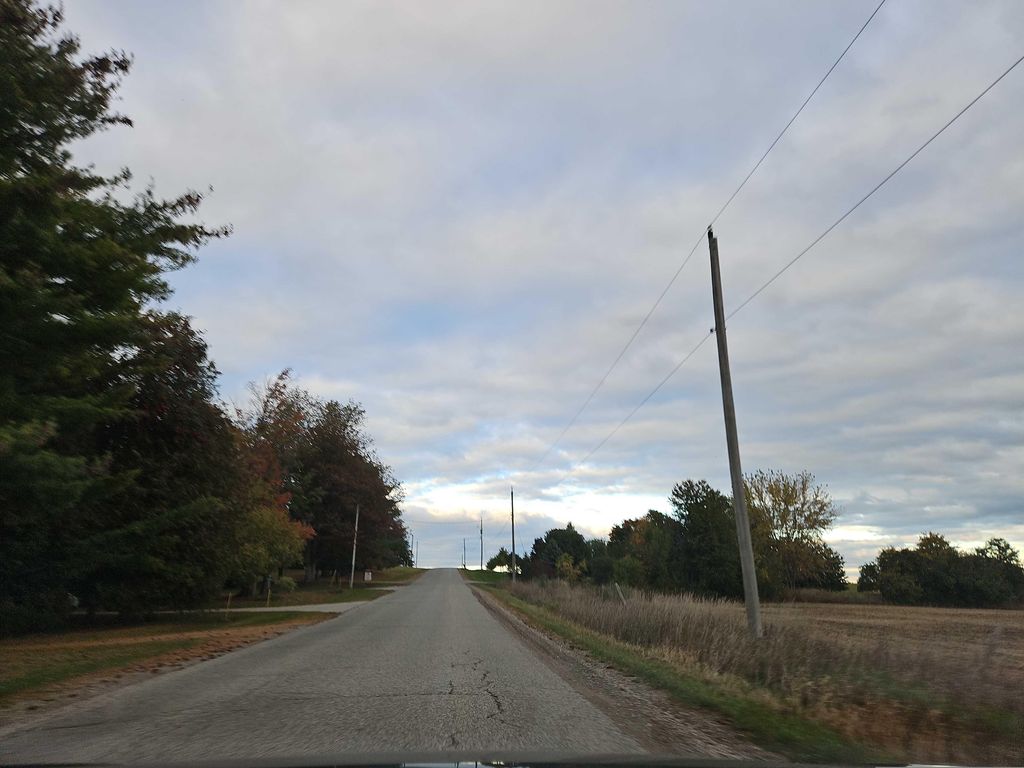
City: kitchener-waterloo